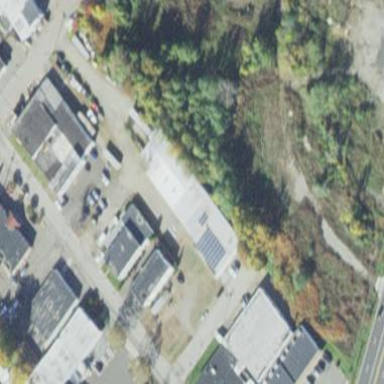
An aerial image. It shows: Commercial building.